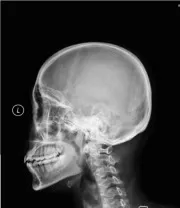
General view and radiographic imaging of the lesion. (G) X-ray image of cranial and maxillofacial bones showed no apparent abnormalities.
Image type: radiology (x_ray)